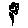
Label: flower